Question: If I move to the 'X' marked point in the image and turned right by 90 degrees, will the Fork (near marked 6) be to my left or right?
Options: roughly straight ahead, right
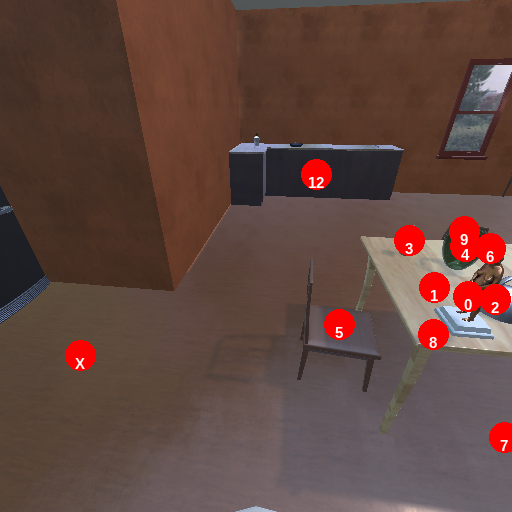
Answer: roughly straight ahead